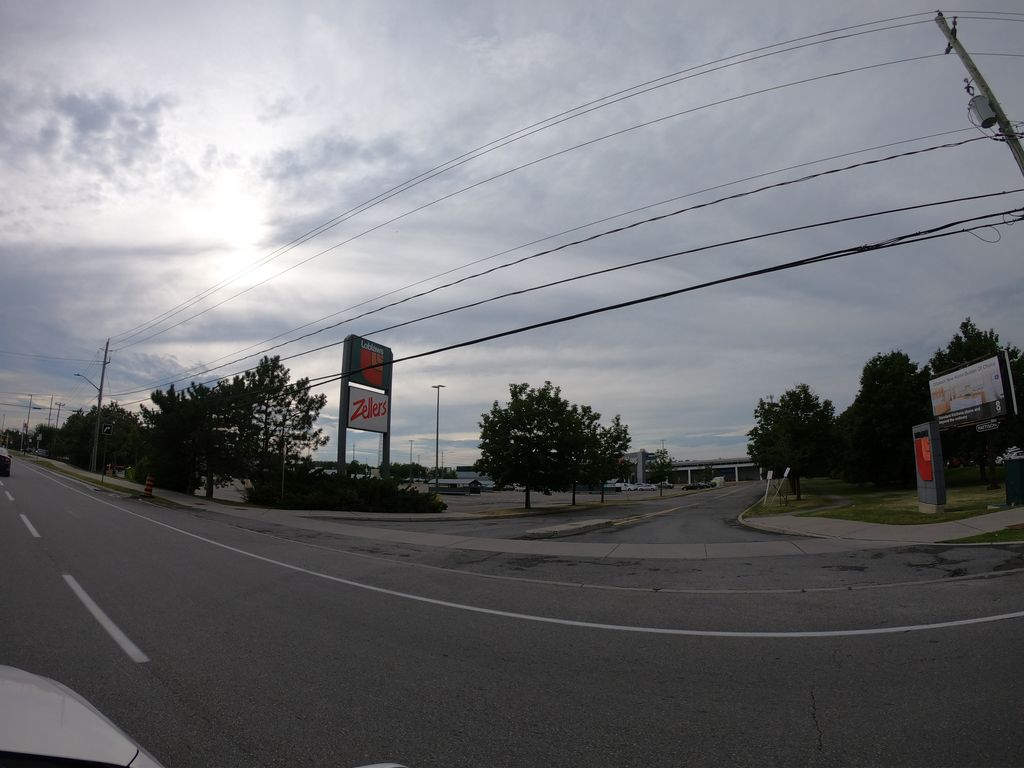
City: ottawa-gatineau